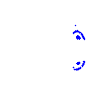
Particle: pion